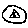
Label: circle